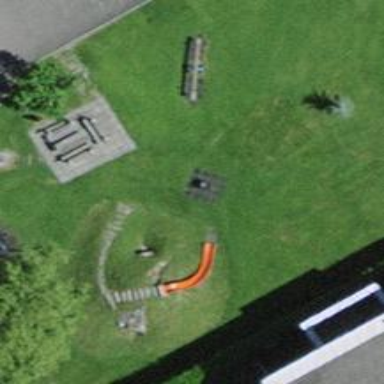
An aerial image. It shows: Playground area for leisure activities on the land.